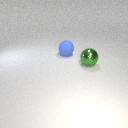
large blue rubber sphere behind large green metal sphere